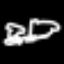
Label: airplane